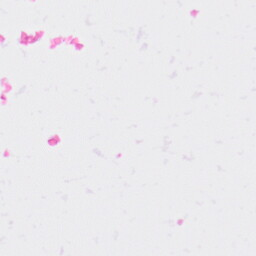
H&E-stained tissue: Kidney